Question: how would one create something like editable UITableView on iPhone?
I need to be able to switch the list to edit mode, then select multiple items and then do an action - delete, move to another list.
If there is no built-in or open source alternative, I would probably need to code it myself.
I think that I could add a (at first invisible) checkbox to the XML layout of each ListView item, and after the user clicks "Edit", I would set a flag in the list adapter to make the checkboxes visible and show the Move and Delete buttons.
When the user then clicks the Move/Delete button, I would somehow collect indexes of the checked items (see <URL> and do the actions.
If the user exits the edit mode, I would make the checkboxes gone again.
My question is, how would I modify all items in the listview to show checkboxes? I can set a flag in my adapter, and in getView I would set visibility of that checkbox. But how would I force the listview to get all views (call getView for each) - invalidate it?

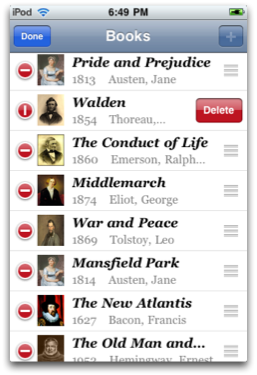
Answer: You can use contextual menu like in these tutorials:
<URL>
<URL>
<URL>
you can delete multiple as in the first link and here is a quick code that should delete all selected items.
'''
List<String> titles = new ArrayList<String>();
...
SparseBooleanArray checked = mListView.getCheckedItemPositions();
for (int i = 0 ; i < checked.size(); i++) {
if(checked.valueAt(i))
//delete that item from the source array of the listView
// then notify the adapter with change.
titles.remove(i);
}
'''